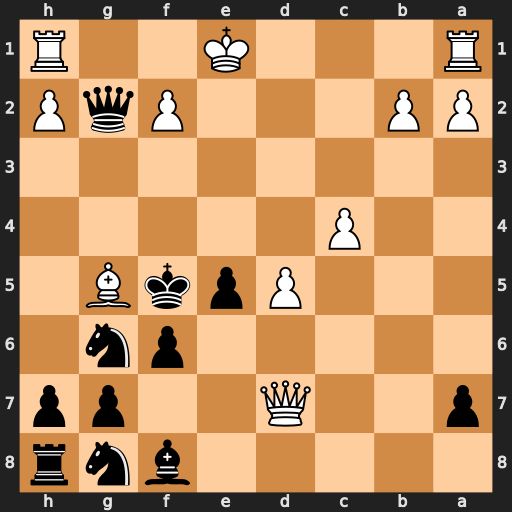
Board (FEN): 5bnr/p2Q2pp/5pn1/3PpkB1/2P5/8/PP3PqP/R3K2R
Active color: b
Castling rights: KQ
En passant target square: -
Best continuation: Kxg5